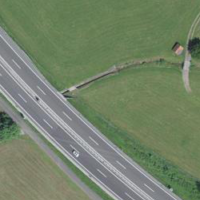
EUNIS habitat code: 57
Species observed at this site:
Vicia sepium
Lamium galeobdolon